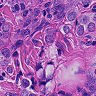
Metastatic tissue present: yes